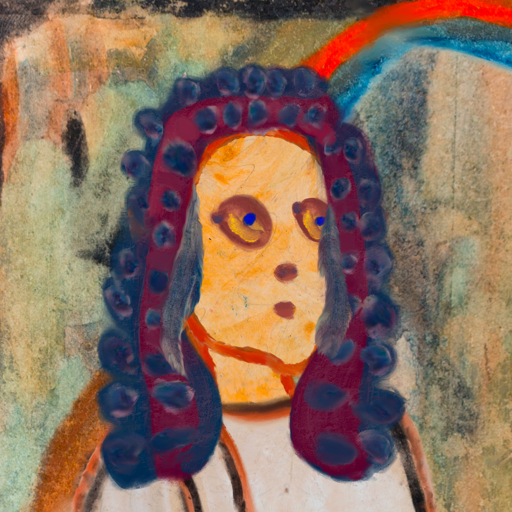
Background: Childish, Head And Neck Side: Experience, Face Side: Mother_And_Son_Son, Bust: Roy_Bahadur, Hair Side: Hill_Girl, Head Accessory: Blank, Second Necklace: Blank, Necklace: Blank, Baby: Blank